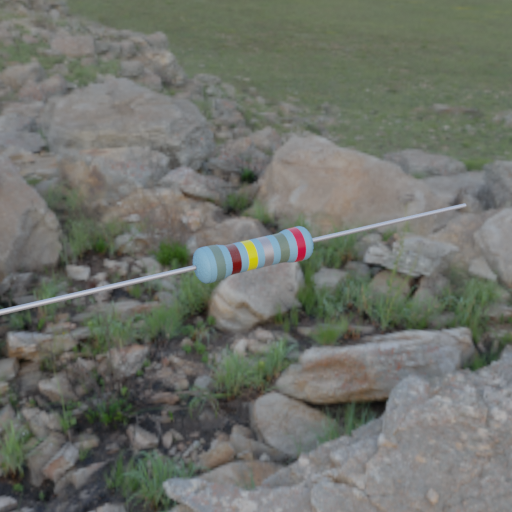
Resistor colour bands (in order): gray, brown, yellow, silver, gray, red